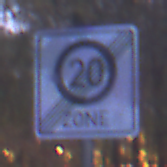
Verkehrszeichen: EndeZone20
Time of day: Night
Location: Outdoor (Suburban)
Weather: PartlyCloudy
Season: NotSpecified
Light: Artificial